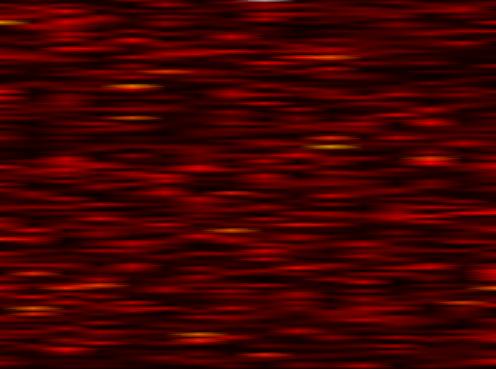
Label: OFDM